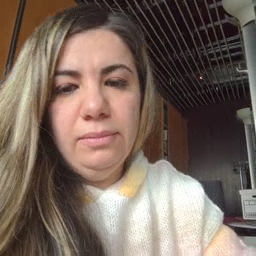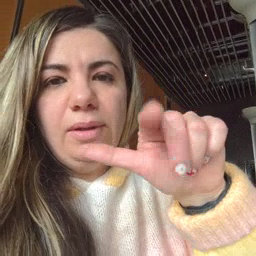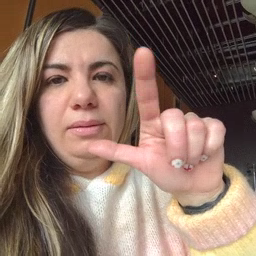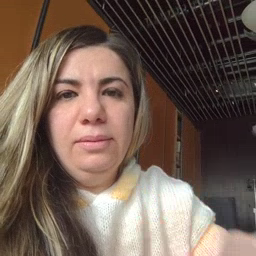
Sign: later